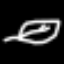
Label: leaf